Question: I've got a simple question that I just KNOW won't be possible, but here goes:
It makes me crazy that I can make a beautifully crafted Flash app which needs to access to some local resources, with the user's permission, and that God-awful little box appears. To be clear, I have no problem with WHAT it's doing, just how it LOOKS. I want to skin it myself.
This is an example of what I mean:

I've run some focus testing, and users feel intimidated by this thing; they think the site is trying to do something spamful.
My only "solution" has been to try to educate the users with a help button which has a snapshot of the dialog telling them what to do with it. Not ideal.
Anyway, it's a rant + question, so any help would be appreciated.
Cheers,
Shane
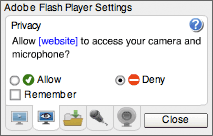
Answer: Ok, so the best idea I could come up with was a pre-adobe dialog, which explains that this nasty little box will appear after they continue, and explain why it is appearing and that it's ok/safe.
Much better than this dialog just appearing out of nowhere.